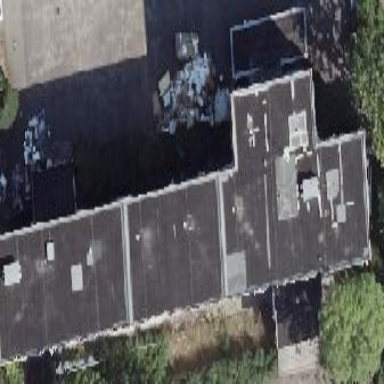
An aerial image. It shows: Flat-roofed school building.